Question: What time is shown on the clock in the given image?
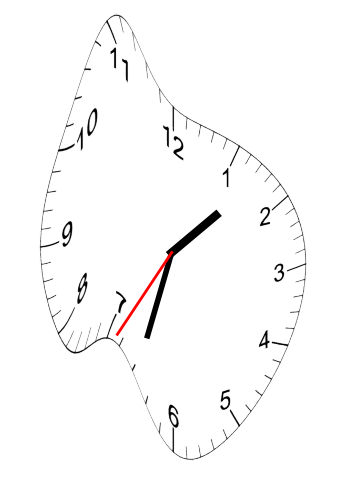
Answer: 01:32:35